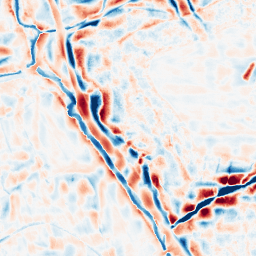
Category: wavelet
Decomposition family: wavelet_dwt
Decomposition parameters: wavelet: coif2
level: 4
Upsampling method: quadratic
Upsampling parameters: scale: 2
Upsampling scale: 2